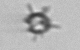
Label: Rhabdolithes